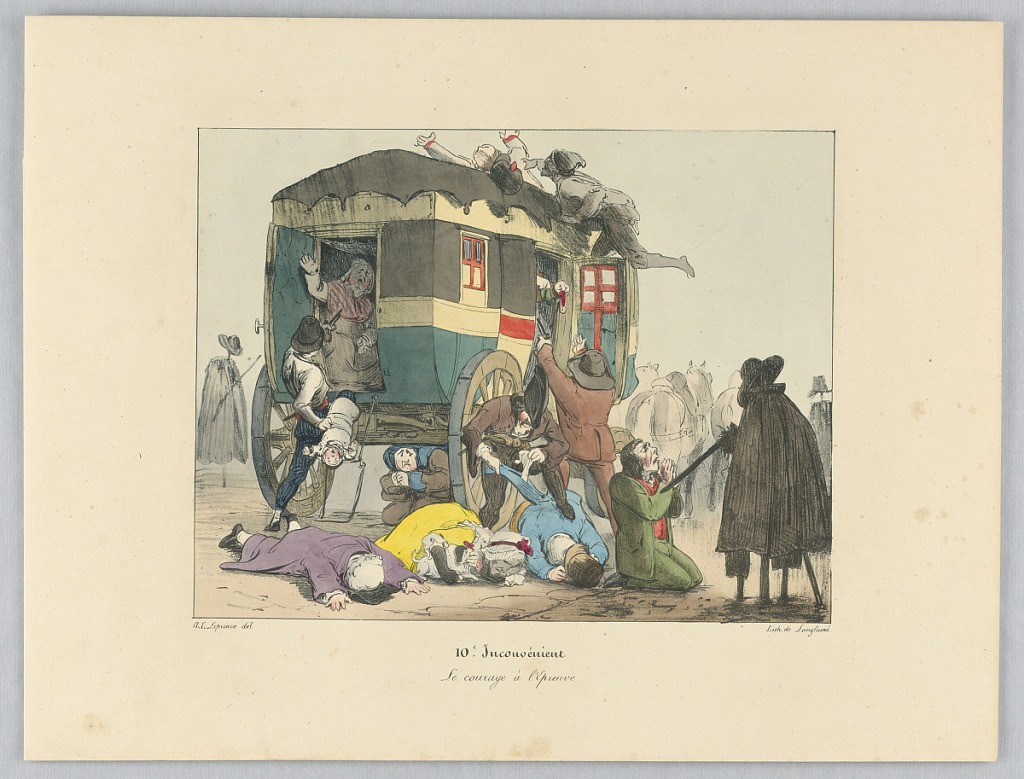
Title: Le courage à l'Epreuve, Plate 10 from "Inconvénient"
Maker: Auguste-Xavier Leprince, French, 1799 - 1826
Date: ca. 1825
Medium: Lithograph, brush and watercolor on paper
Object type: Print
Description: Robbers have stopped the coach; are at work inside and out. People on the ground - man on knees to leader, right. Title and artists' names below.